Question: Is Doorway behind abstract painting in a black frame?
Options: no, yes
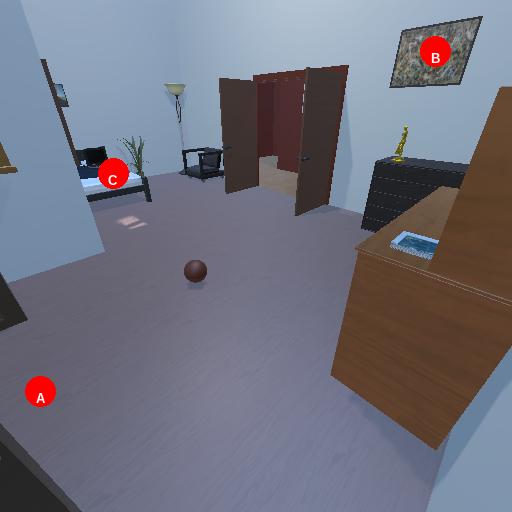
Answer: no